Question: I try to align my view elements. This is very hard because there aligned according to the other elements.

So when I pull the cursor down the whole thing jumps to the next blue dotted line. Is it possible to align them stepless?
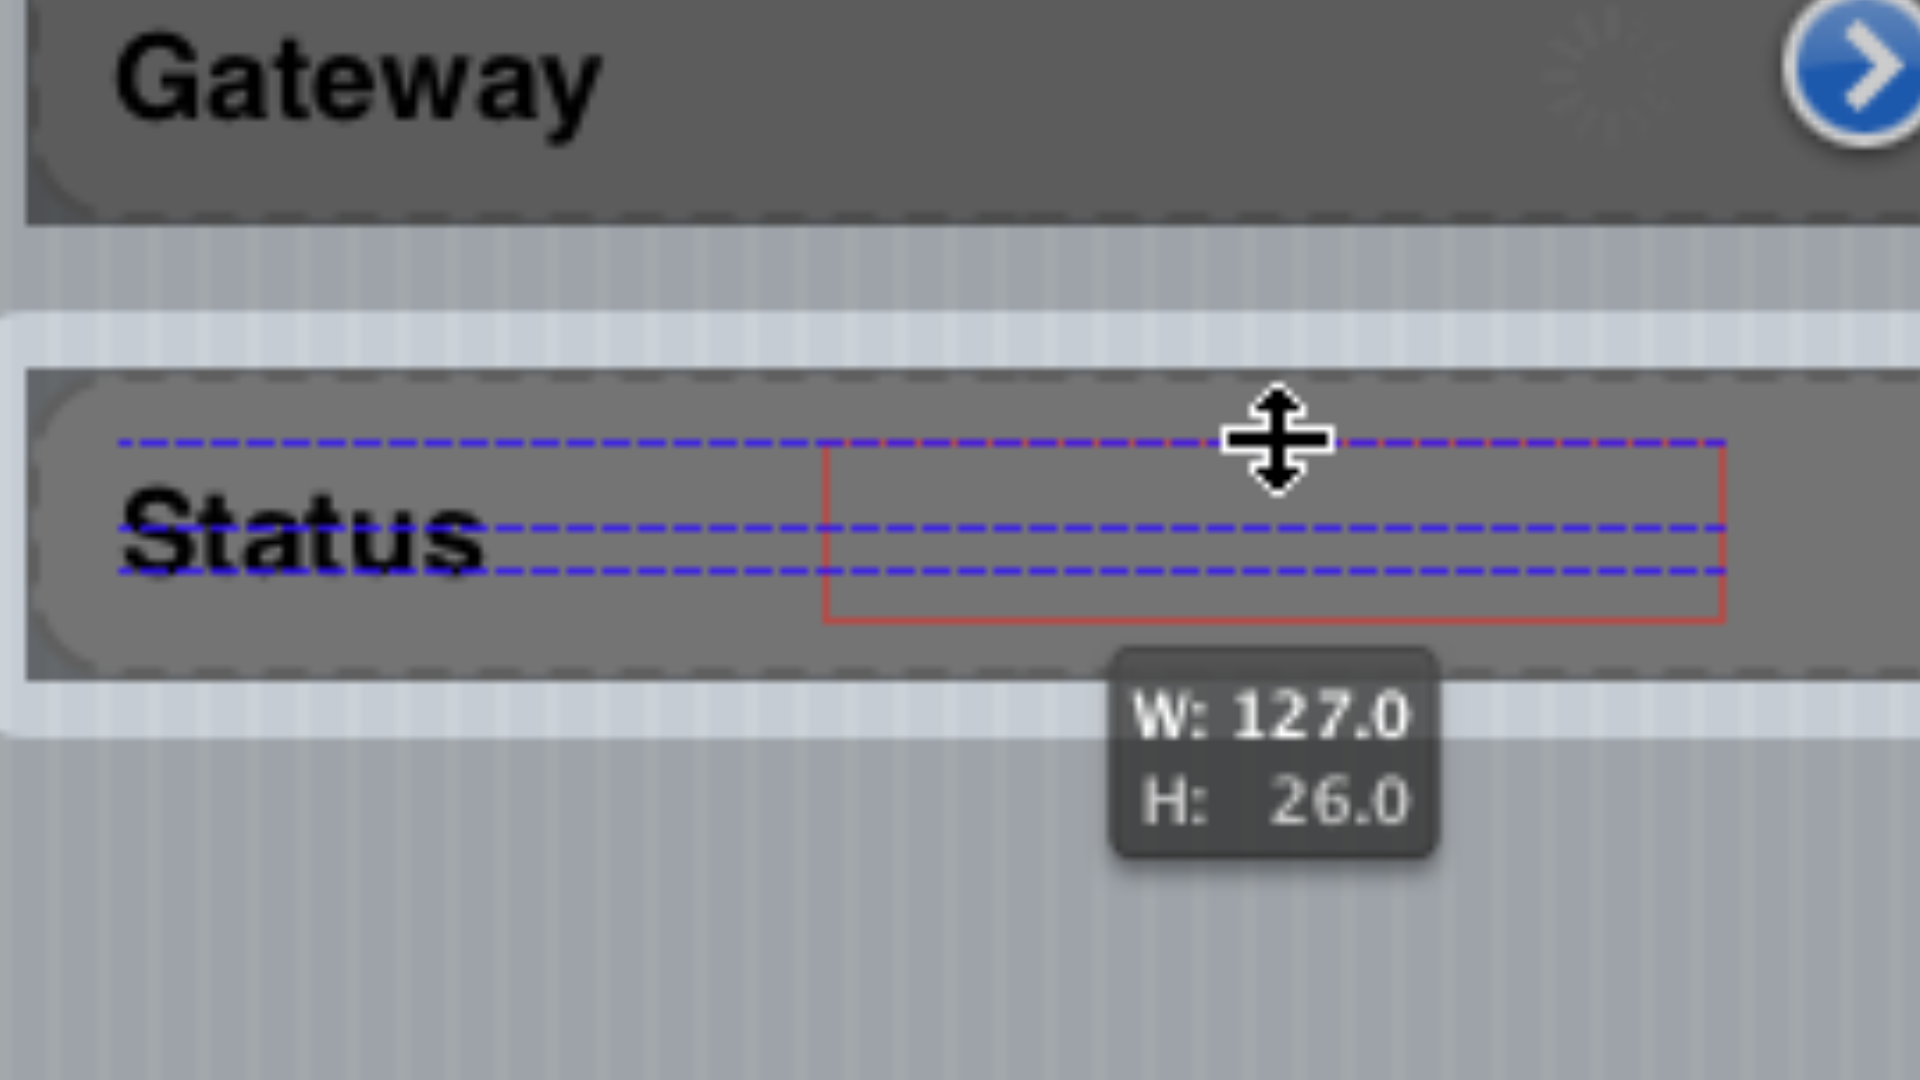
Answer: To bypass Interface Builder's "snapping" to other controls, you can select the control you wish to move and use the arrow keys to fine-tune the location.